Field crop: maize
Growth stage: 1
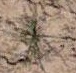
Species: salsola